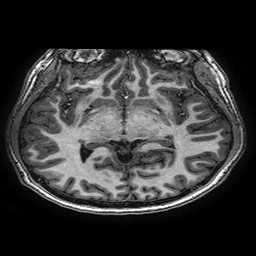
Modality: T1w
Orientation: coronal
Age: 14
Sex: female
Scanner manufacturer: ge
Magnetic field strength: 3 T
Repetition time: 0.00766 s
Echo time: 0.003476 s